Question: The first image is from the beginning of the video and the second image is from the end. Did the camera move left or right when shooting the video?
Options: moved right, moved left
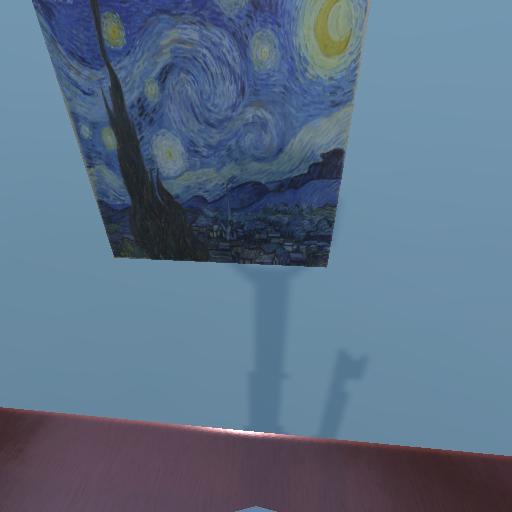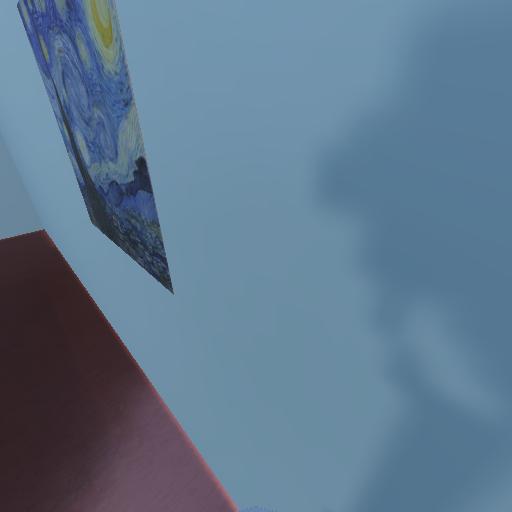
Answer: moved right